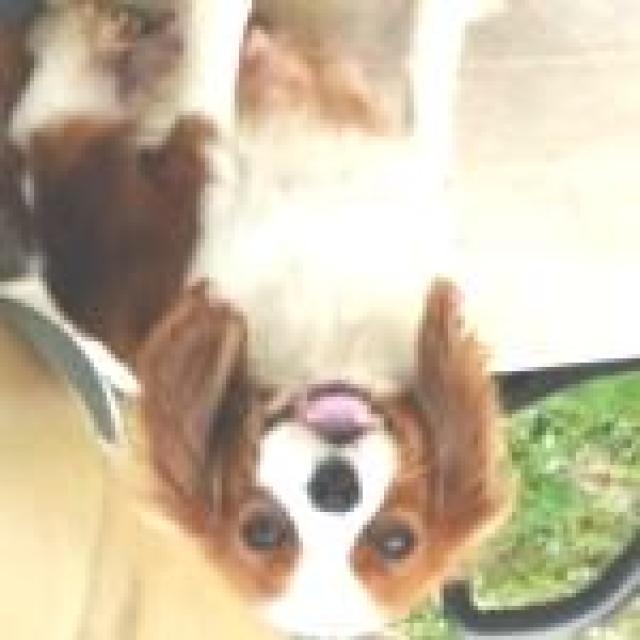
Healthy canine skin — no visible lesions, inflammation, or abnormalities. The skin and coat appear normal.